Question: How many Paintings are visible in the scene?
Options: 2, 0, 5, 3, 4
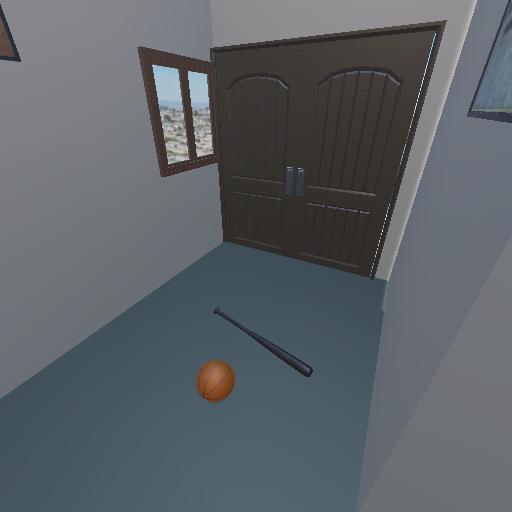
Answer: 2